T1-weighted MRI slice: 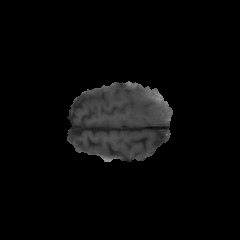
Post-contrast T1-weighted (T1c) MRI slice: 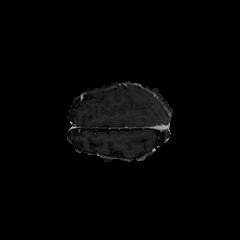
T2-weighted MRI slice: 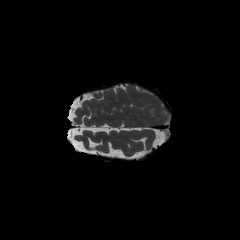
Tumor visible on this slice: yes